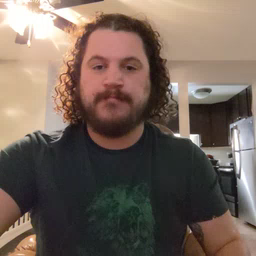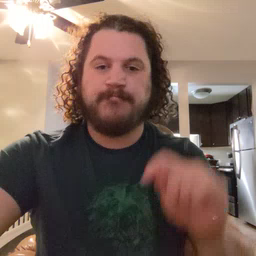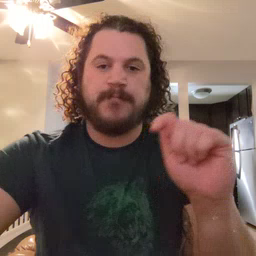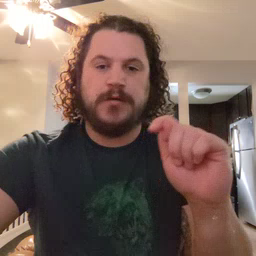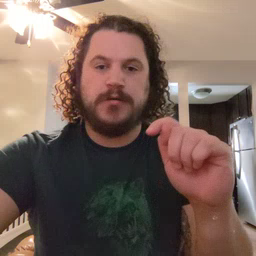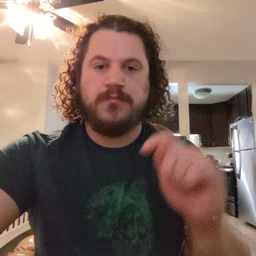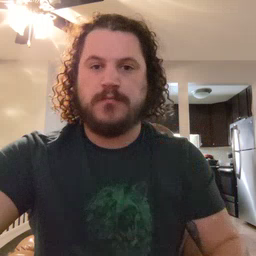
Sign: potty